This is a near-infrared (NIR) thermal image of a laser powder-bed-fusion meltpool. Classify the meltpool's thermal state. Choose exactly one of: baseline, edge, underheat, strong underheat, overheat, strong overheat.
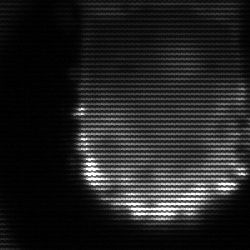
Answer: baseline